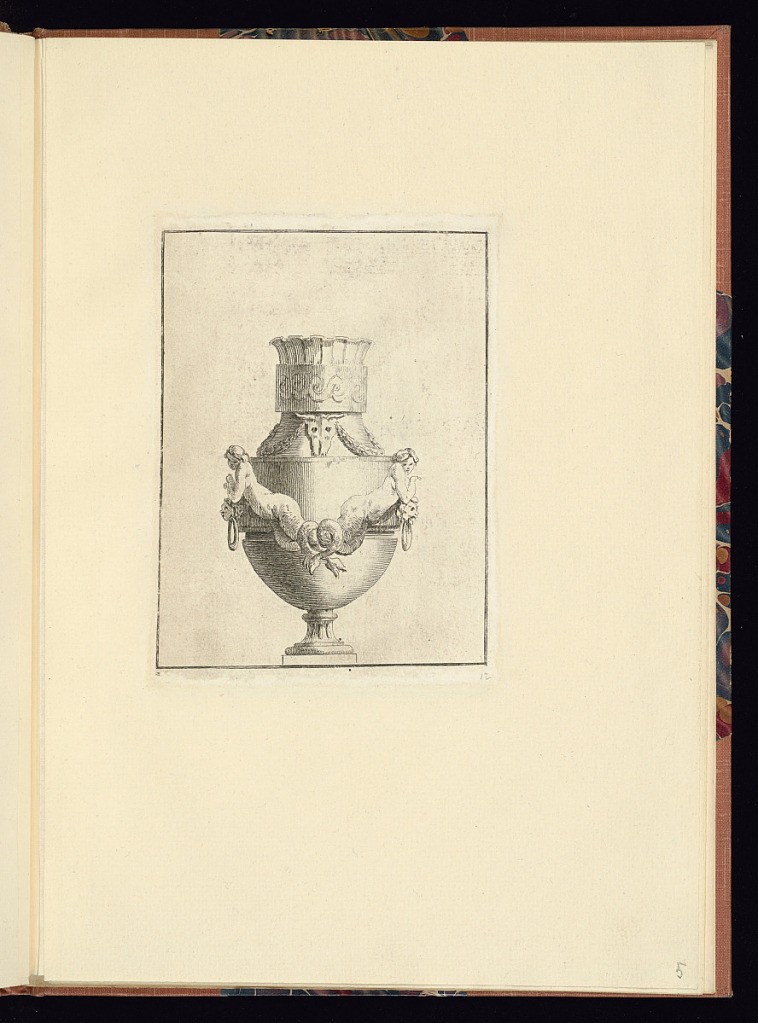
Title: Ornamental Vase Design
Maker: Juste-François Boucher, French, 1736 – 1782
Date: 1755-1768
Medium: Etching on laid paper
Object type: Print
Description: Vase design with two high-relief sirens on the body of the vase, whose tails twist together at the center. The sirens lean on mascarons with hoop handles from their mouths. The neck of the vase is decorated with a band of wave pattern, and a bucranium near the shoulder. The plate is not signed or numbered.